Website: apple
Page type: billing-address
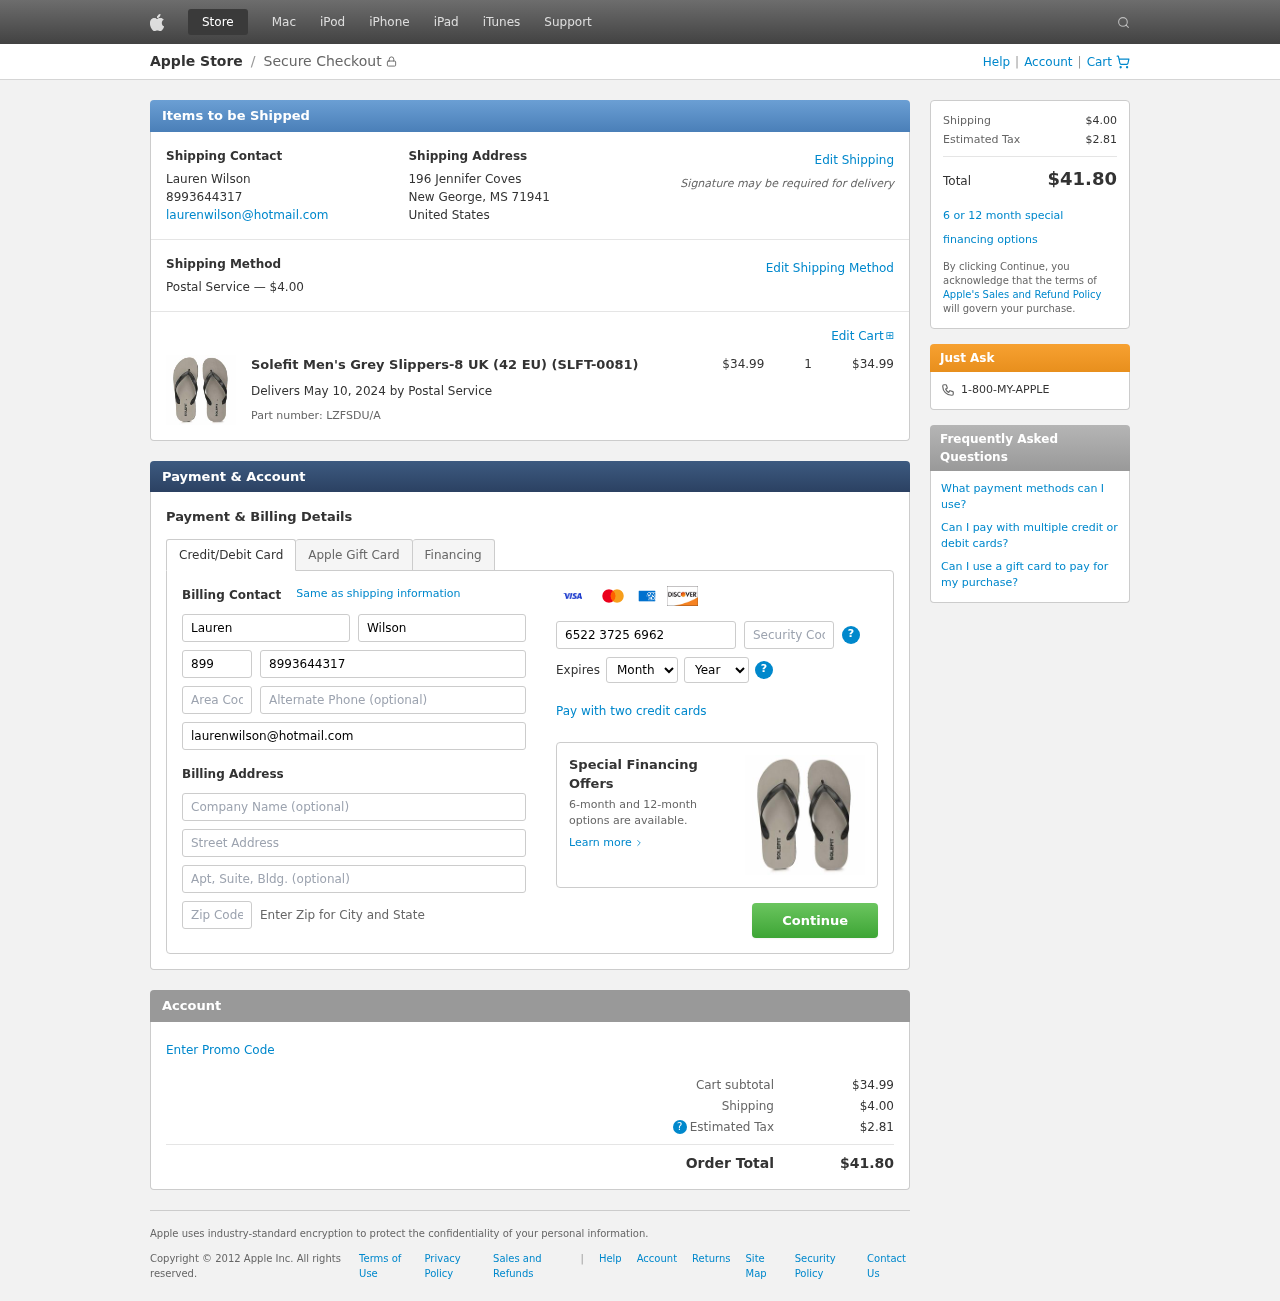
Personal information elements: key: PII_CARD_CVV
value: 017
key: PII_CARD_EXPIRY_MONTH
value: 01
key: PII_CARD_EXPIRY_YEAR
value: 29
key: PII_CARD_NUMBER
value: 6522 3725 6962 5634
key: PII_CITY_STATE_ZIP
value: New George, MS 71941
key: PII_COUNTRY
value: United States
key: PII_EMAIL
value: laurenwilson@hotmail.com
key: PII_FIRSTNAME
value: Lauren
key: PII_FULLNAME
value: Lauren Wilson
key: PII_LASTNAME
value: Wilson
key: PII_PHONE
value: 8993644317
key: PII_PHONE_AREA
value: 899
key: PII_STREET
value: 196 Jennifer Coves
Product elements: key: PRODUCT1_NAME
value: Solefit Men's Grey Slippers-8 UK (42 EU) (SLFT-0081)
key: PRODUCT1_PRICE
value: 34.99
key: PRODUCT1_QUANTITY
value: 1
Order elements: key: ORDER_SHIPPING_COST
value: $4.00
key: ORDER_SUBTOTAL
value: $34.99
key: ORDER_DELIVERY_DATE
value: May 10, 2024
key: ORDER_PART_NUMBER
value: LZFSDU/A
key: ORDER_TAX
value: $2.81
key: ORDER_TOTAL
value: $41.80